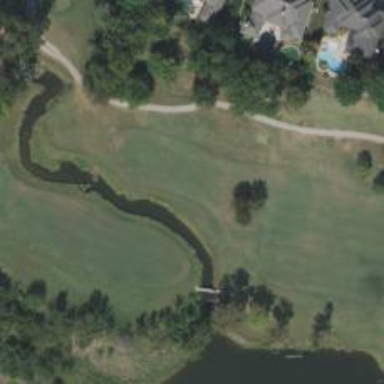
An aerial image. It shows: View of golf hole.